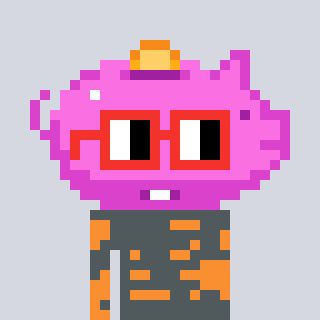
a pixel art character with square red glasses, a piggybank-shaped head and a orange-colored body on a cool background